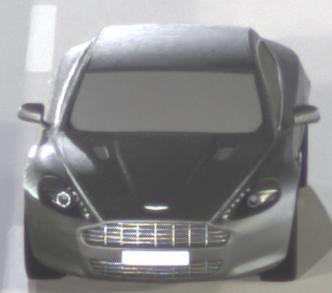
Make: Aston Martin
Model: Rapide
Detailed model: Rapide
Model produced from: 2010/03
Model produced until: 2013/07
Doors: 5
Color: gray
Road condition: dry road
Daytime: night
Contrast: high contrast